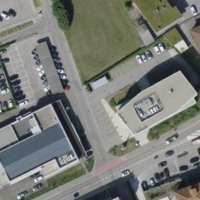
EUNIS habitat code: 54
Species observed at this site:
Campanula trachelium